Question: Currently I'm trying to performance-optimize a code in a Windows Forms .NET 2.0 application that does copy operations on hierarchical database objects.
Here is an example structure:

Each object in a tree is represented by a database table row. In addition, for each object there are also several "side-objects" associated. E.g. a object also has
- - - -
These "side-objects" are stored in separate database tables.
The user of the applications can select a tree element, right click and select "copy" then paste it later at another position in the tree.
This operation copies all child objects and all "side-objects" to the new location.
From a database perspective, this can be several hundred or even thousand 'SELECT' and 'INSERT' statements, depending on the size of the child tree to copy.
From a user perspective, a progress dialog is being shown to keep the UI responsive. Beside that, most users complain that it takes way too long to do "...a simple copy and paste..." operation.
So my goal is to speed up things.
The current algorithm goes something like this:
1. Read an object from DB.
2. Store this object as a new entry to DB.
3. Do the same for all "side-objects" for the object.
4. Recursively do the same for all child objects of the object.
As you can imagine, for a large number of objects this quickly sums up to a large number of database operations.
Since I have had no clue so far on how to optimize (batch operations? but then how and for which object?), my question is as following.
Can you give me any hints/pattern/best practices on how to clone a large number of hierarchically related objects as described above?
(ideally in a database-agnostic way, although the backend is a Microsoft SQL Server in most cases)
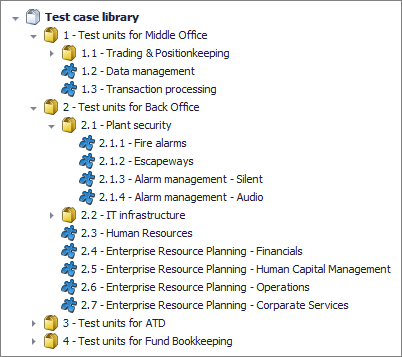
Answer: I'm assuming you're doing all the cloning in your .NET app which is causing a lot of roundtrips to the database server?
First make sure you're doing all your cloning on the database and avoiding these roundtrips. It should be possible to do exactly what you are doing, but using a recursive stored procedure, just by rewriting your current C# algorithm in SQL. You should see a big performance boost.
Someone cleverer than me might say it can be done using a single CTE query but <URL> seems to suggest that's not possible. Certainly, I can't see how you'd do this and preserve the relationships between the new ids